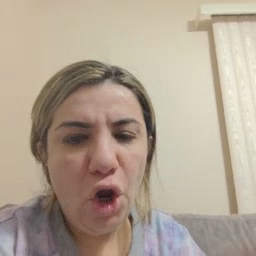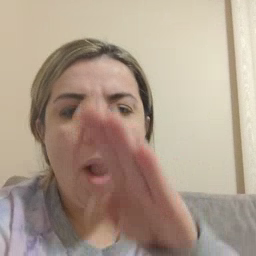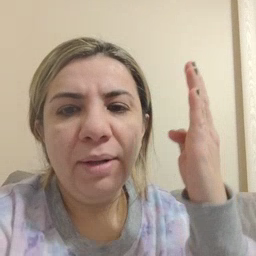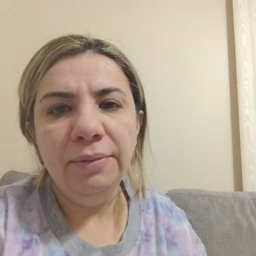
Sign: open